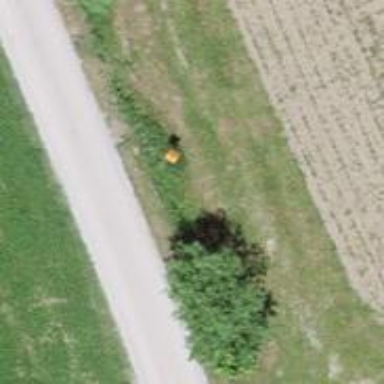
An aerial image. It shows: Aerial marker on pole.